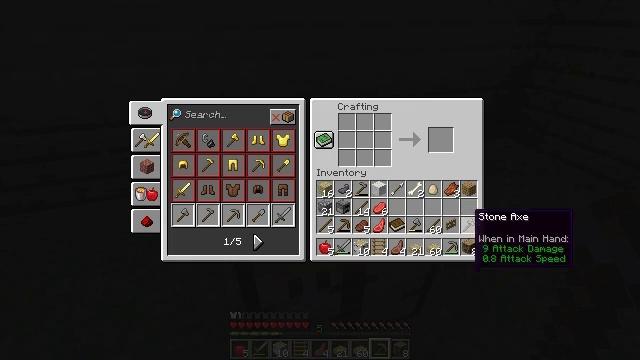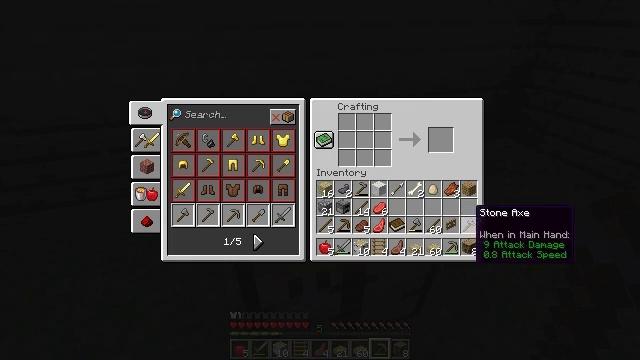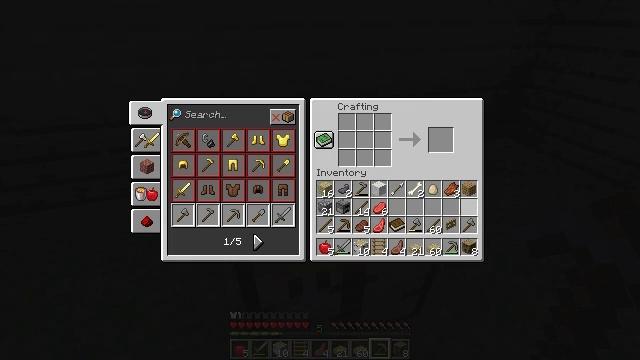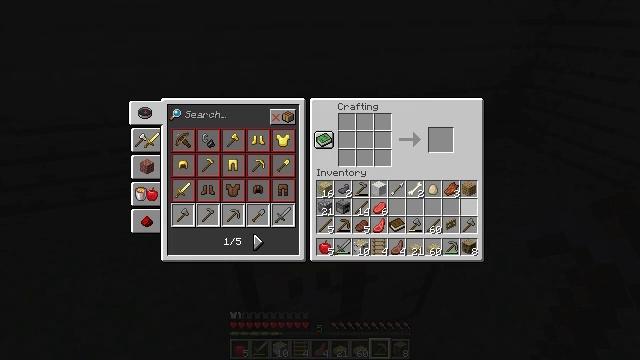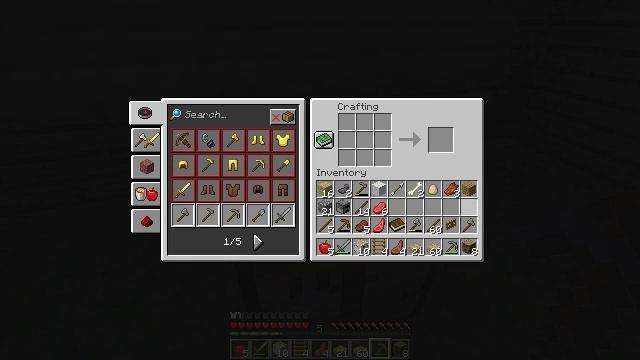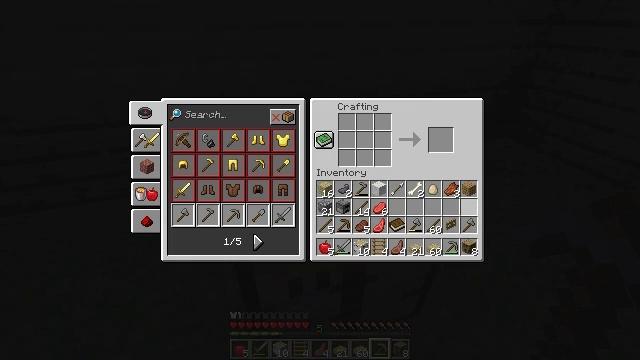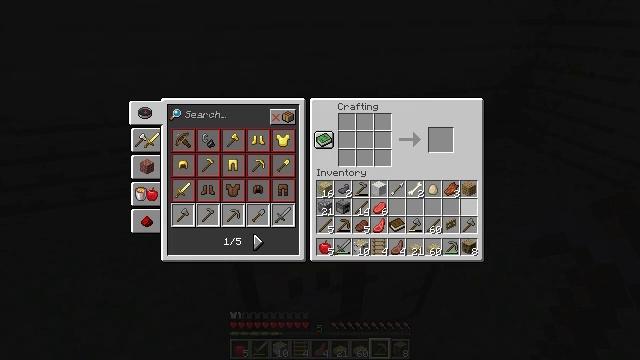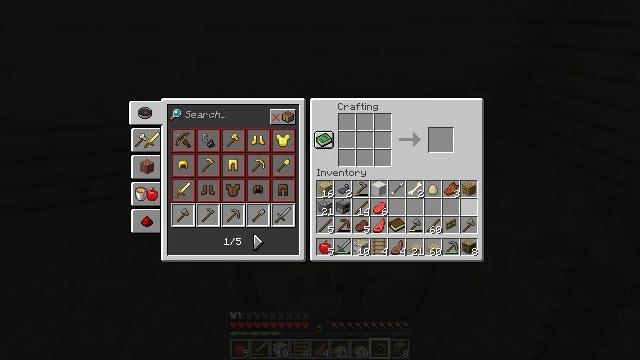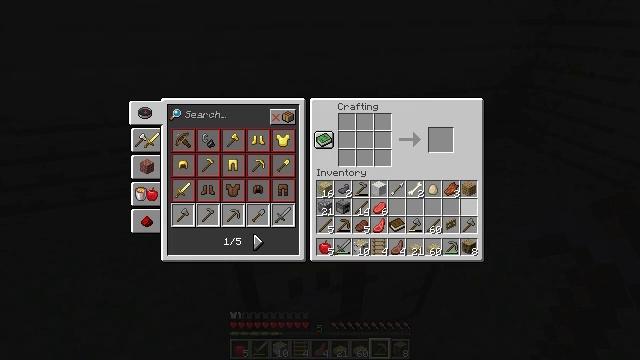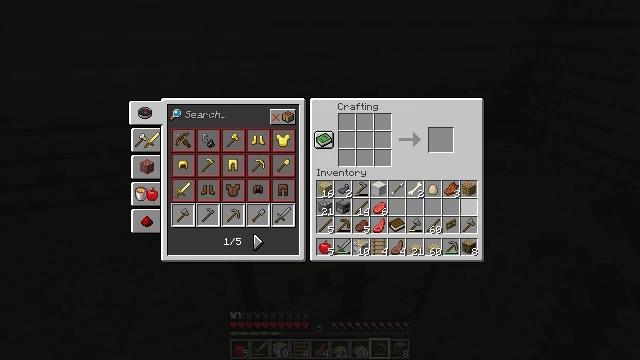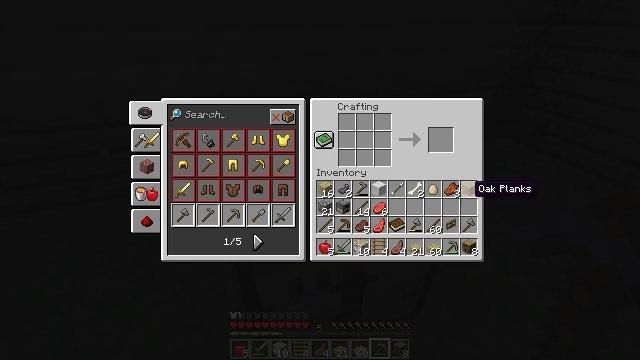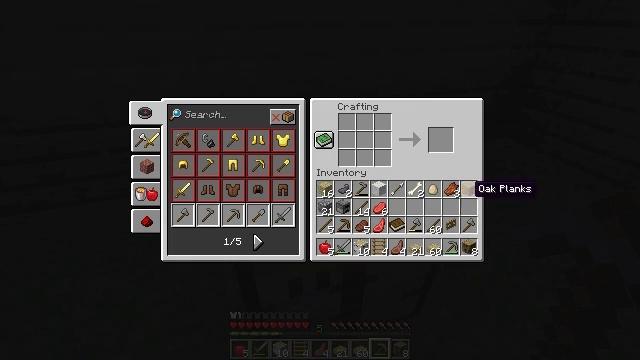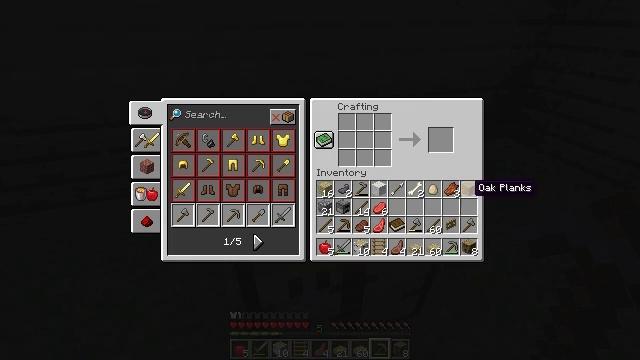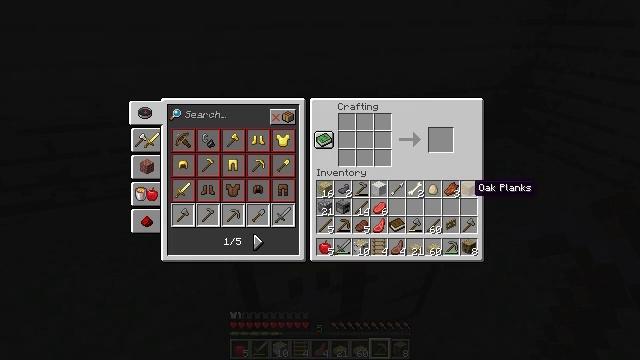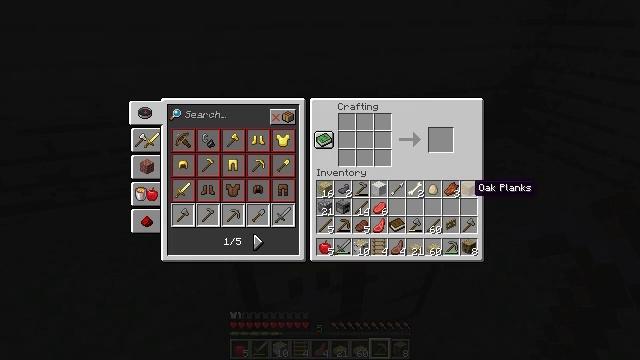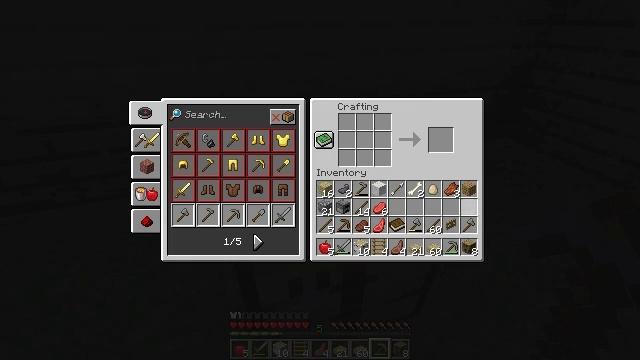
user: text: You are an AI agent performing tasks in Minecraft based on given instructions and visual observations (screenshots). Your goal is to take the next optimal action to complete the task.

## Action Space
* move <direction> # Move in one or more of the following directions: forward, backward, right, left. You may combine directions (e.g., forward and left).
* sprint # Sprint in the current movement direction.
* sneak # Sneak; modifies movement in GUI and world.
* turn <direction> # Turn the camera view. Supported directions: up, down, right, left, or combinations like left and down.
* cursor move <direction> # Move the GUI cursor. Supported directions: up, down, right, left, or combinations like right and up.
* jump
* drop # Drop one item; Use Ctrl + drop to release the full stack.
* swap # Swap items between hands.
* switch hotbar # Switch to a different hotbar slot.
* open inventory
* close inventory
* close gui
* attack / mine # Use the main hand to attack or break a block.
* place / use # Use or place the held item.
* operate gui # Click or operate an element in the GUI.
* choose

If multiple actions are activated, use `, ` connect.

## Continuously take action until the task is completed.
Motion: motion action
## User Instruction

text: Place birch planks in the crafting table to create a birch door.
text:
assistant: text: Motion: no_op
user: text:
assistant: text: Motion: cursor move up
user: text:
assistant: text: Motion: no_op
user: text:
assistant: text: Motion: no_op
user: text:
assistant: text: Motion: no_op
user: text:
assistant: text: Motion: no_op
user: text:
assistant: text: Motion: no_op
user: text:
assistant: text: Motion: no_op
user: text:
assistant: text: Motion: no_op
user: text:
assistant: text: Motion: no_op
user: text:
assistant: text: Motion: no_op
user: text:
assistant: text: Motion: no_op
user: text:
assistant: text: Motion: no_op
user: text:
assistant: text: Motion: no_op
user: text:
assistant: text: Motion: no_op
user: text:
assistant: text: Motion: cursor move down
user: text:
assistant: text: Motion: cursor move down
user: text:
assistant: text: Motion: no_op
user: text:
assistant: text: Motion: no_op
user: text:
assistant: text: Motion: no_op
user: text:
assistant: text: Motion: cursor move left
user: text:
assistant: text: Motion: cursor move left
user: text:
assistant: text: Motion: cursor move left and up
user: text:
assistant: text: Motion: cursor move left and up
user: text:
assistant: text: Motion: no_op
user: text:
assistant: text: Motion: no_op
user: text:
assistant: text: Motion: no_op
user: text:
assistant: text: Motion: no_op
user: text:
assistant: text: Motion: cursor move right and up
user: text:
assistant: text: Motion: cursor move right and up